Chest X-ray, PA view. Patient: 24 years old, sex M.
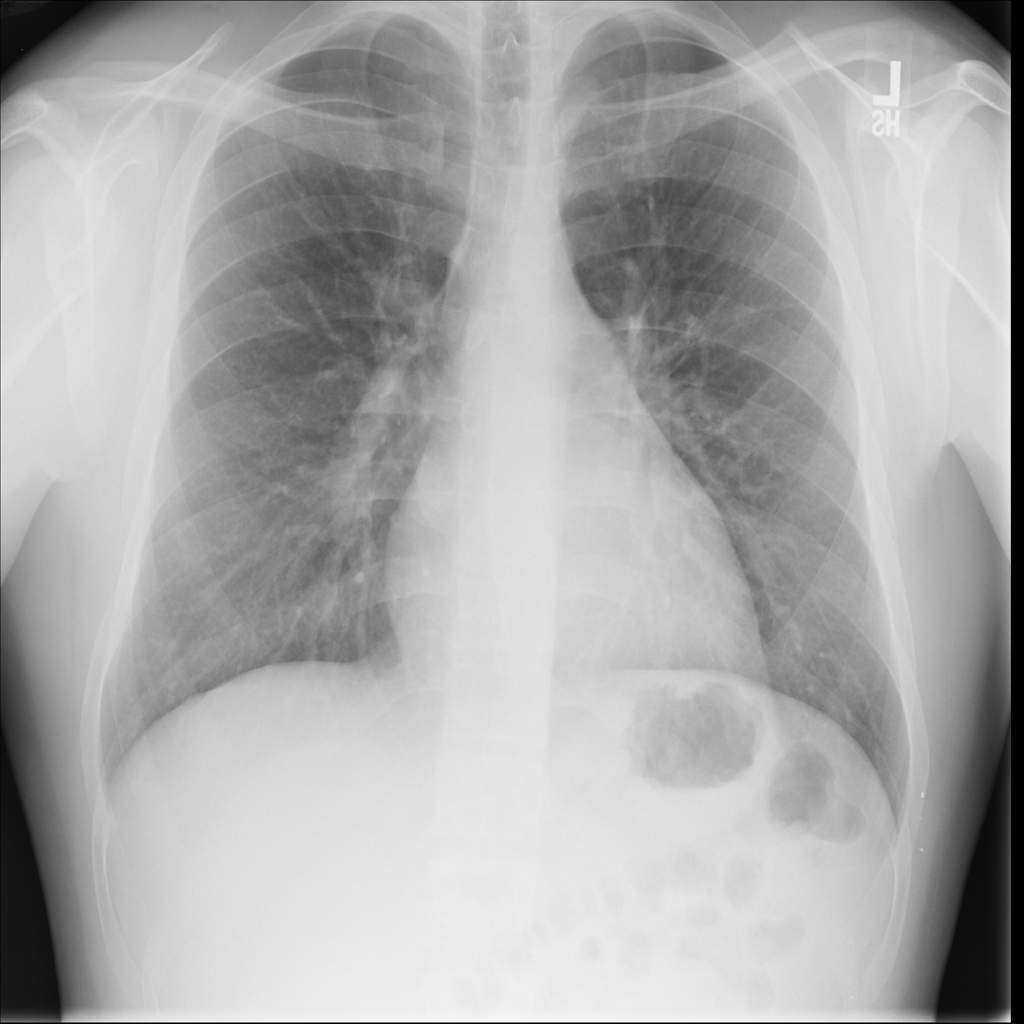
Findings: No Finding